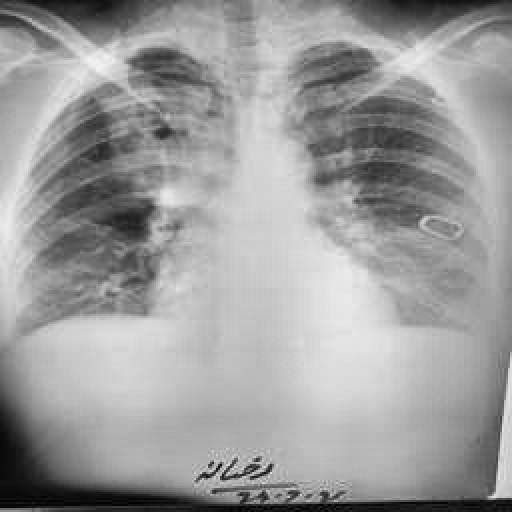
Finding: TUBERCULOSIS